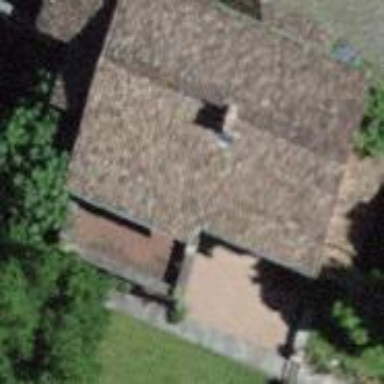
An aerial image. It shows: Hipped roof on farm auxiliary building.